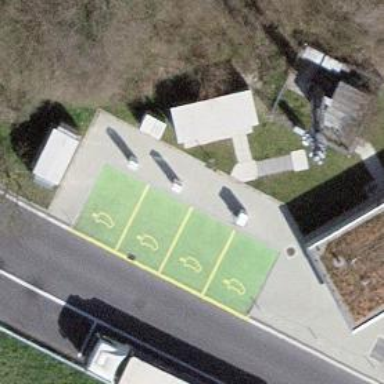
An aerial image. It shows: Charging station.